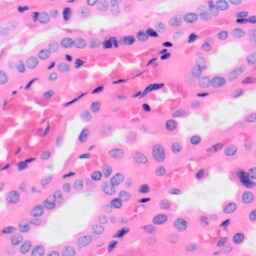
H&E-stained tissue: Kidney